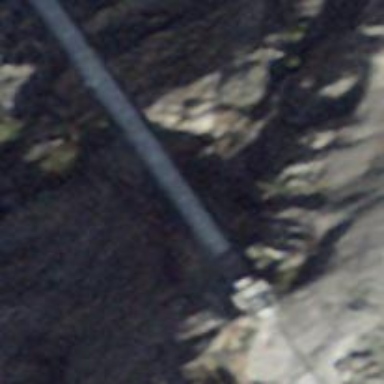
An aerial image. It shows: Path on metal grid bridge with simple-suspension structure.